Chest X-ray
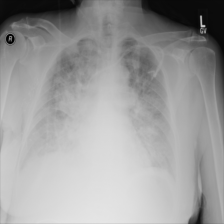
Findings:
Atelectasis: negative
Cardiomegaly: negative
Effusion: negative
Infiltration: positive
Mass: negative
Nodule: negative
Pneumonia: negative
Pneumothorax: negative
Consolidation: negative
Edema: negative
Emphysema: negative
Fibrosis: negative
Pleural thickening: negative
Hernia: negative